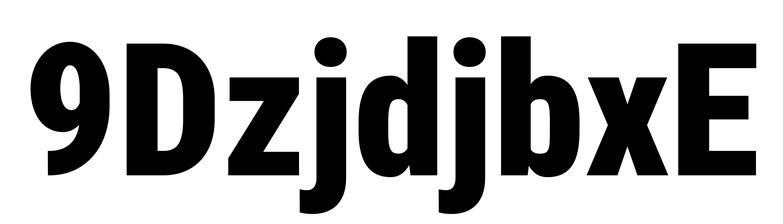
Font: Roboto_Condensed_Black